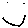
Label: smiley face